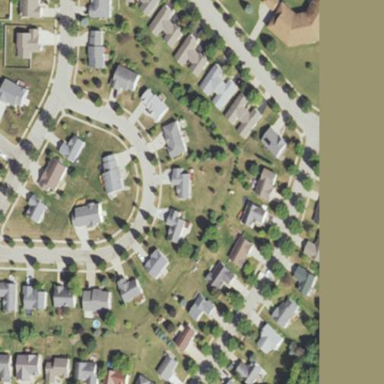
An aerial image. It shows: Residential area within neighborhood.